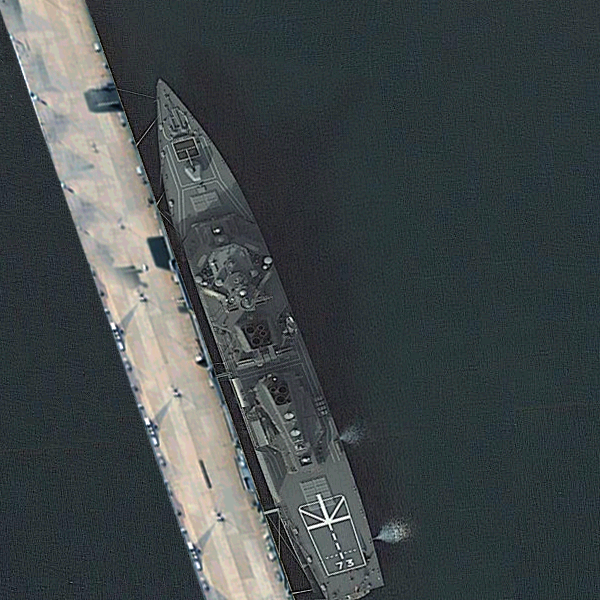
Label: Kongo-class_destroyer